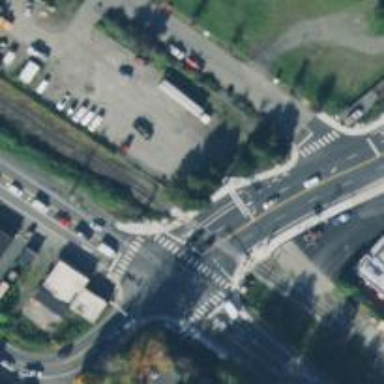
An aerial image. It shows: Fully marked pedestrian crossing with traffic lights and saltire markings.